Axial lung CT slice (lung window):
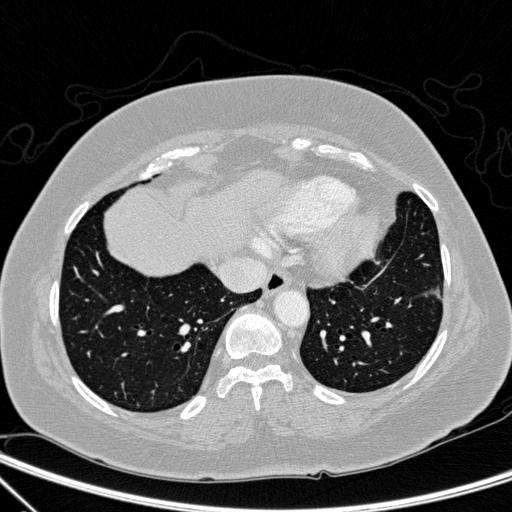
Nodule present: no